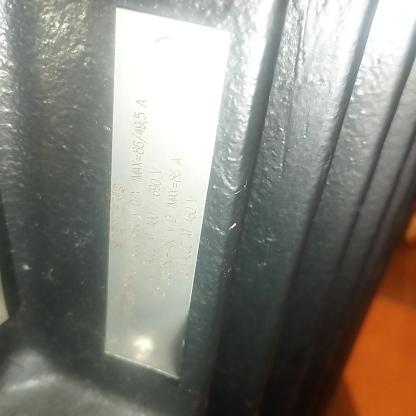
Klasa: tabliczka-znamionowa